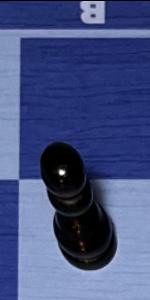
Label: Pawn_Black